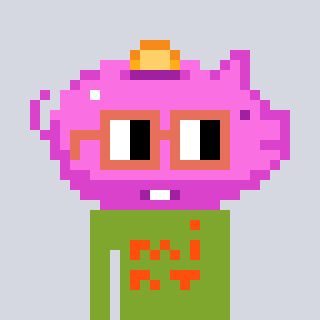
a pixel art character with square orange glasses, a piggybank-shaped head and a slimegreen-colored body on a cool background